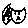
Label: cat